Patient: sex F, age 37
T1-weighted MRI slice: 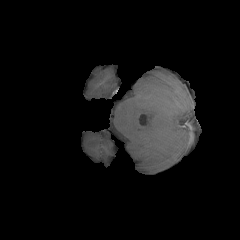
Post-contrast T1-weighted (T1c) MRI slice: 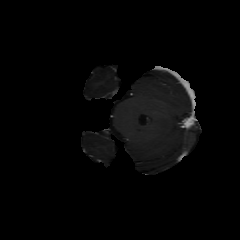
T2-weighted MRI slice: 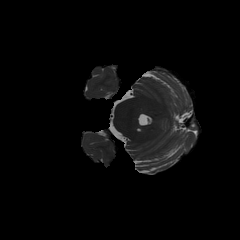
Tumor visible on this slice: no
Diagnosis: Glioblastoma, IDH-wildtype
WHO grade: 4